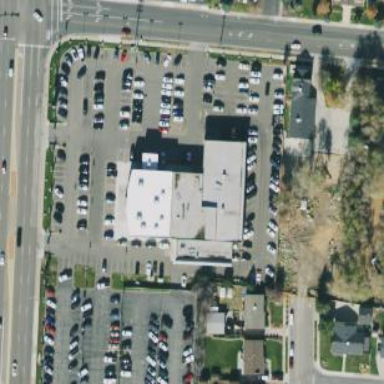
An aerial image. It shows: Retail building housing car shop.